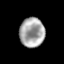
Tissue: lung
Cell type: Epithelial cells
Senescence score: 0.2138
Nuclear area (px): 719
Mean DAPI intensity: 165.497